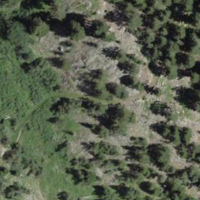
EUNIS habitat code: 31
Species observed at this site:
Trichius fasciatus
Centaurea pseudophrygia